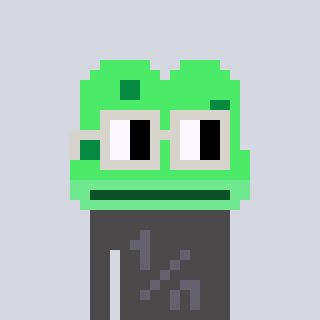
a pixel art character with square light gray glasses, a frog-shaped head and a grayscale-colored body on a cool background